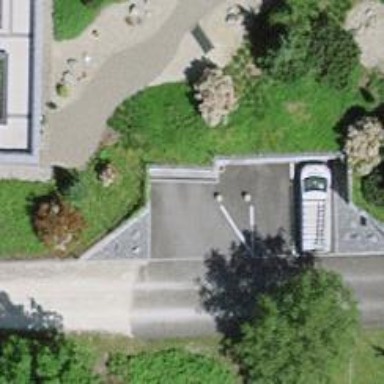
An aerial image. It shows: Parking entrance.